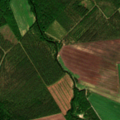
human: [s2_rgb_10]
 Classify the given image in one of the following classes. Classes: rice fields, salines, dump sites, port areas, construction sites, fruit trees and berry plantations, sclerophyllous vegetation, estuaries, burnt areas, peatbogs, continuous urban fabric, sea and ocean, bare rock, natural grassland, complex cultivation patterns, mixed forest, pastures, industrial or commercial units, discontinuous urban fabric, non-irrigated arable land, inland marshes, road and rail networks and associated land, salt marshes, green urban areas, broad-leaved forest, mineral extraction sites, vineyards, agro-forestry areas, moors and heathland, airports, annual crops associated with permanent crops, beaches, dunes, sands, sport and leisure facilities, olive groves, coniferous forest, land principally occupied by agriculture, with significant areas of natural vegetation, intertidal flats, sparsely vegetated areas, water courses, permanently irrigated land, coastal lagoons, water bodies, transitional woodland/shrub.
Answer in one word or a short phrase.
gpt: non-irrigated arable land, land principally occupied by agriculture, with significant areas of natural vegetation, broad-leaved forest, coniferous forest, mixed forest